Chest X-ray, PA view. Patient: 66 years old, sex F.
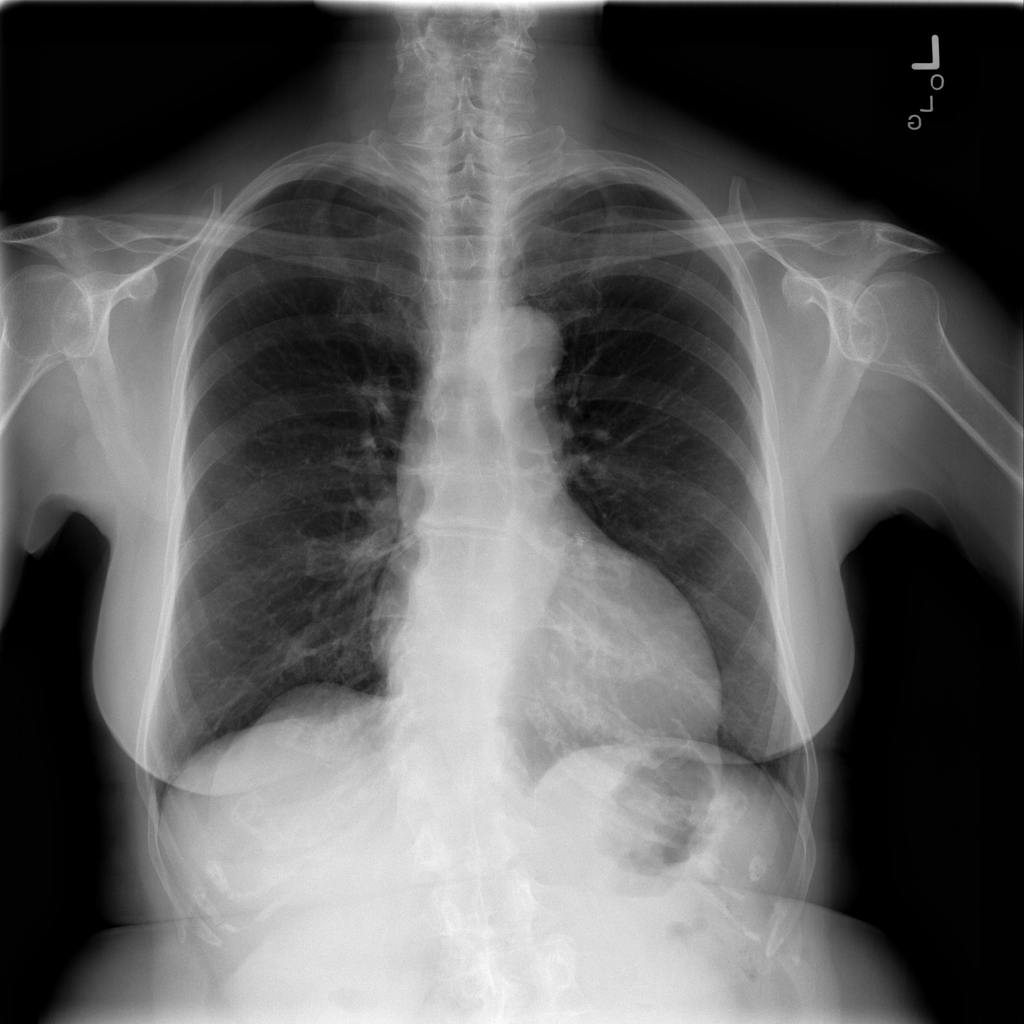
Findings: No Finding